Field crop: maize
Growth stage: 2
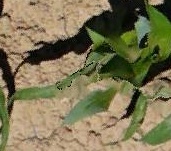
Species: maize